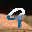
Label: 9